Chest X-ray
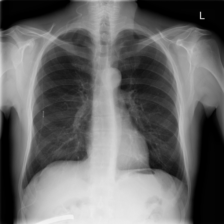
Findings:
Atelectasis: negative
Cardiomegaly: negative
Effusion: negative
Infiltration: negative
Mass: negative
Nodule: negative
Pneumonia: negative
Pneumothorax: negative
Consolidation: negative
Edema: negative
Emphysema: negative
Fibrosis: negative
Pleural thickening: negative
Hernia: negative